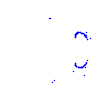
Particle: pion